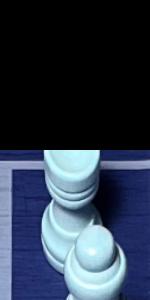
Label: Rook_White